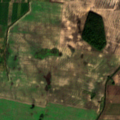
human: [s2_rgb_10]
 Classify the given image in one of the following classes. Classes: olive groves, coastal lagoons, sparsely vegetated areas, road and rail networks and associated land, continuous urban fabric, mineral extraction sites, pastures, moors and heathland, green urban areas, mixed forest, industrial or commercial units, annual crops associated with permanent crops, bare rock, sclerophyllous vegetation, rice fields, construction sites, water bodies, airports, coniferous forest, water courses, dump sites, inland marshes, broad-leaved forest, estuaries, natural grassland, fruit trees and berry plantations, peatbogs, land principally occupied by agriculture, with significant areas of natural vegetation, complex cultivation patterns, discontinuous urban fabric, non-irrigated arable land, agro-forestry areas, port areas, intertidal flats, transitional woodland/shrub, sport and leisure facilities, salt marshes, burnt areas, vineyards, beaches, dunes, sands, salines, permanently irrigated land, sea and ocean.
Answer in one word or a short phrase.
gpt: non-irrigated arable land, complex cultivation patterns